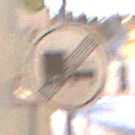
Verkehrszeichen: EndeUeberholverbotKraftfahrzeuge
Umgebung: Outdoor, Urban
Tageszeit: Night
Wetter: Overcast
Licht: Artificial
Jahreszeit: Winter
Kontrast: MediumContrast